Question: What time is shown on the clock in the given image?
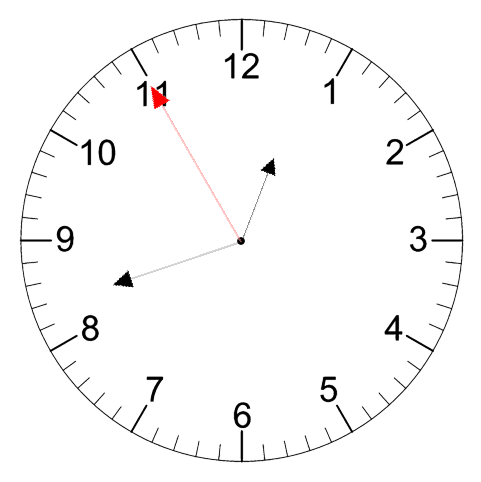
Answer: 12:41:55